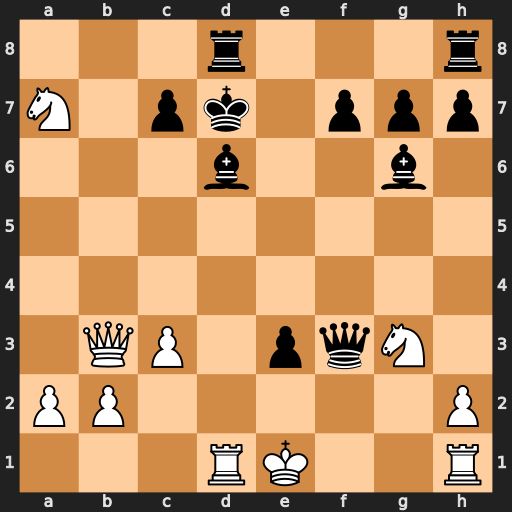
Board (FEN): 3r3r/N1pk1ppp/3b2b1/8/8/1QP1pqN1/PP5P/3RK2R
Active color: w
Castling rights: K
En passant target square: -
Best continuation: Rf1 Qg4 Rd4